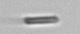
Label: fiber